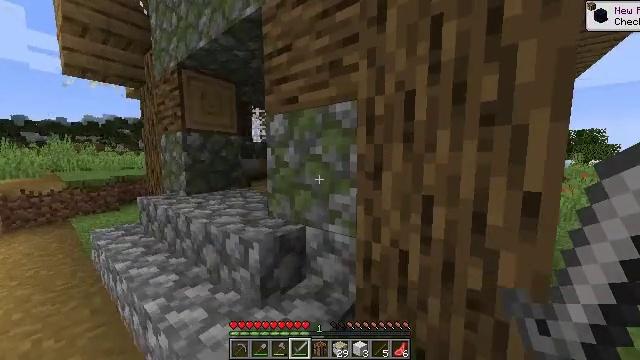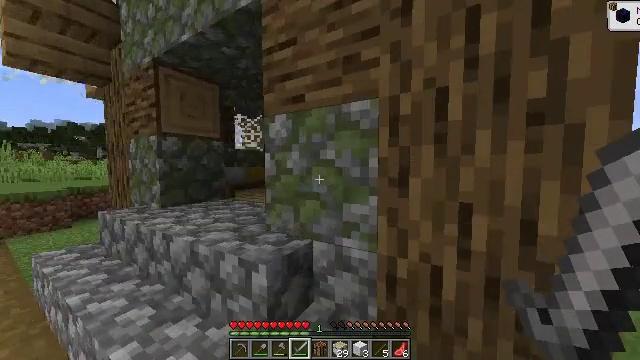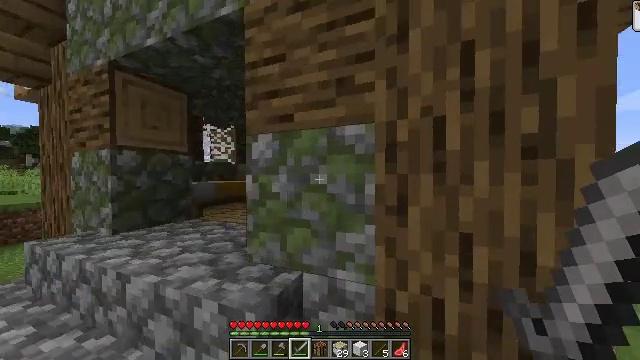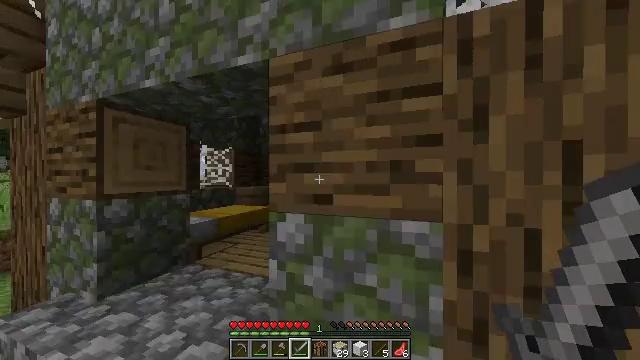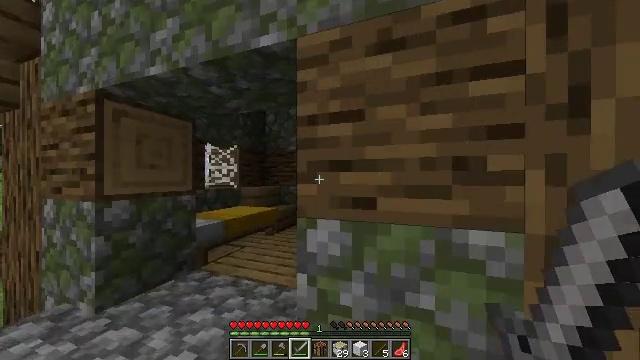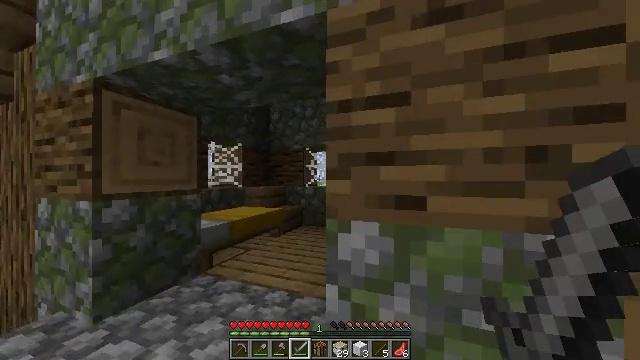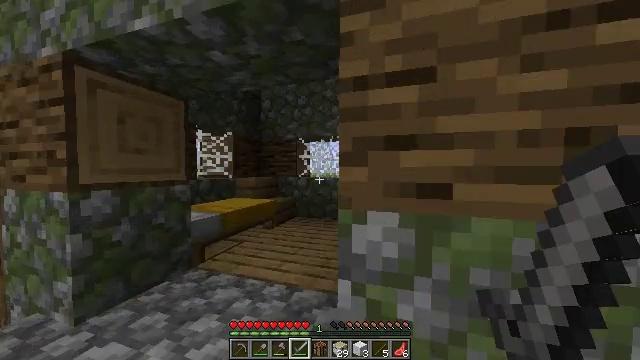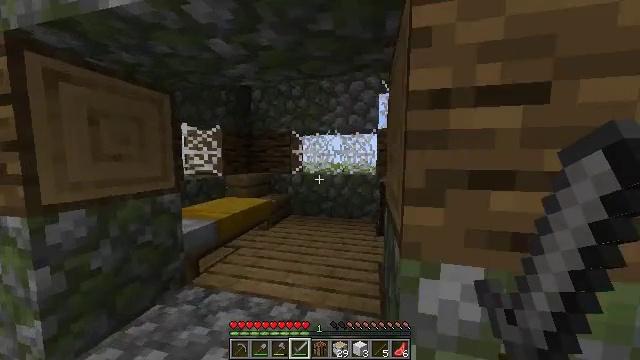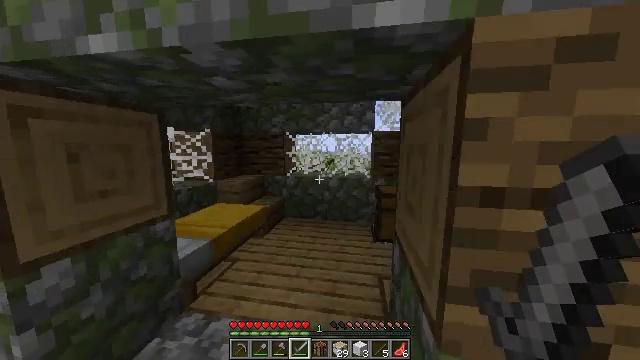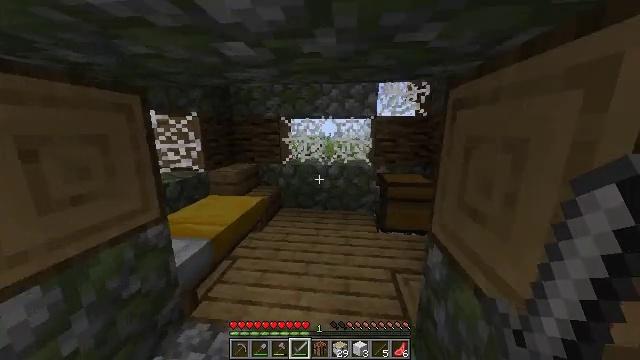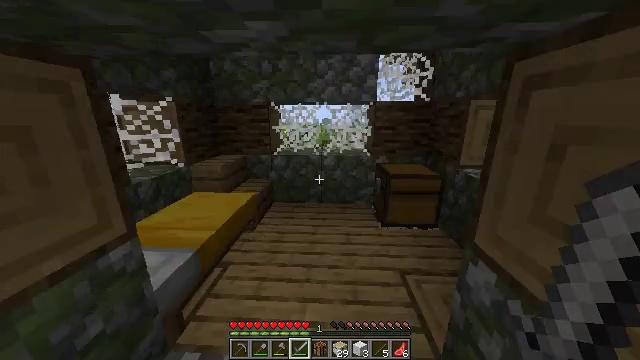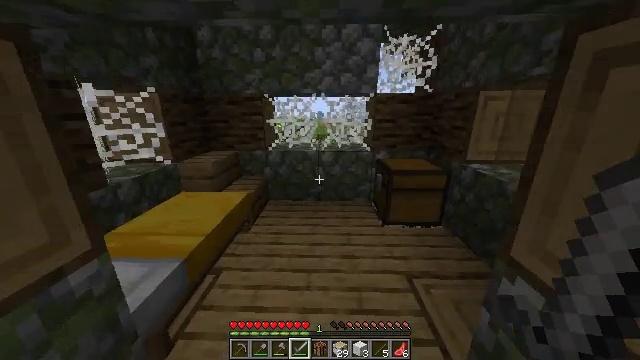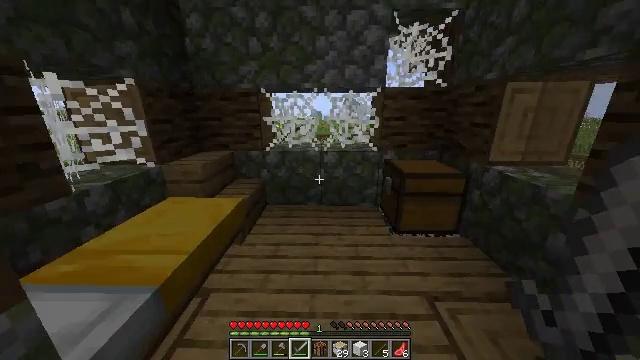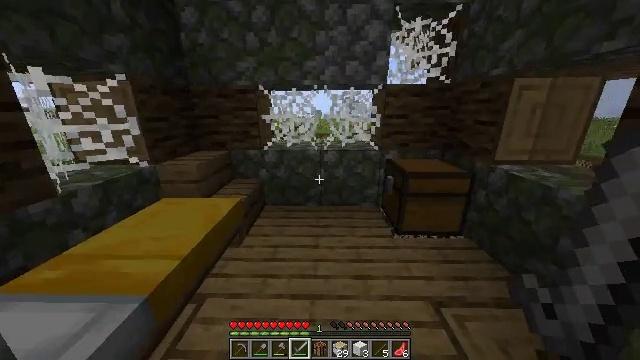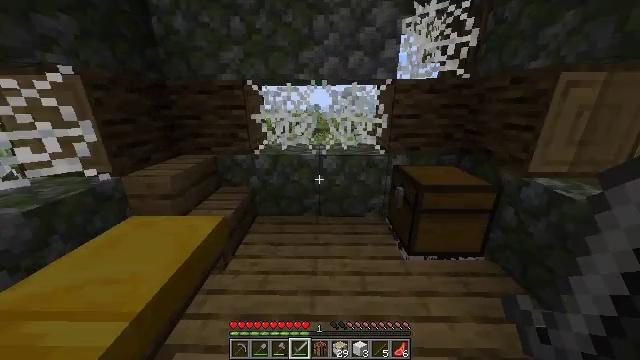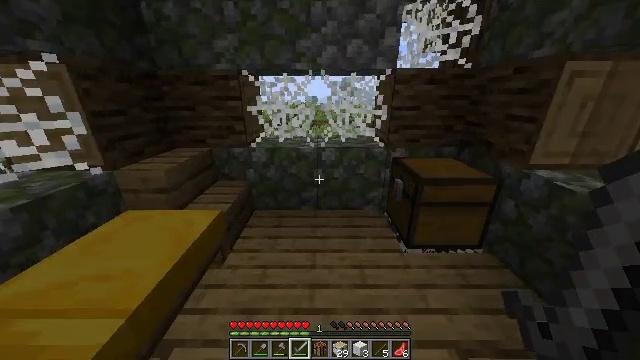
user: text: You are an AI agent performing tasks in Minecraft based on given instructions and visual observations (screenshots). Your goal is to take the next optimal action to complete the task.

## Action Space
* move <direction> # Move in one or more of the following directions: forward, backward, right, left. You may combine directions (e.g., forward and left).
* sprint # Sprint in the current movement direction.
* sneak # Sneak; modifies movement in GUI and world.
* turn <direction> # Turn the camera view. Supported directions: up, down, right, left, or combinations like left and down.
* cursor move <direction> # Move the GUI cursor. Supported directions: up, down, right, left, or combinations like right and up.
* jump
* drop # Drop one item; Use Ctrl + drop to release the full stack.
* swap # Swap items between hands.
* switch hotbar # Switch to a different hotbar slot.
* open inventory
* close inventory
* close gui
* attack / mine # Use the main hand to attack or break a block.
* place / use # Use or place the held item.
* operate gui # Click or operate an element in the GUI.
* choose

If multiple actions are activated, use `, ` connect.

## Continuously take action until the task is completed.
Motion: motion action
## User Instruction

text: Remove the yellow bed.
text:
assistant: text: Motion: move forward and move left, turn right and up
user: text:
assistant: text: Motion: move forward and move left, turn right and up
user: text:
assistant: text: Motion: move forward and move left, turn right
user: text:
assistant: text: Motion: move forward and move left
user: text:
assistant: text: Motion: move forward and move left
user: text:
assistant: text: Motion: move forward and move left, turn right and down
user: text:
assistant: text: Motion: move forward and move left, turn right and down
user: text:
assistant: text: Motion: move forward and move left, turn right and down
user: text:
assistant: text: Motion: move forward, turn right and down
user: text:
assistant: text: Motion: move forward, turn right and down
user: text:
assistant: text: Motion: move forward, turn right and down
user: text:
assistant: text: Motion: move forward
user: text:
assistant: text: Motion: move forward
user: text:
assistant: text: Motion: move forward, turn down
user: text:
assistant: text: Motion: turn down
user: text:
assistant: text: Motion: turn right and down
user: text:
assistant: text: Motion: turn right and down
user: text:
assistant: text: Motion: turn right
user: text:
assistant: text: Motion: move forward, turn right
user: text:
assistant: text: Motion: move forward
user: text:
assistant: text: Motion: move forward, turn right and down
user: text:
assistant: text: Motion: move forward, turn right and down, use / place
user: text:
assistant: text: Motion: turn right and down, use / place
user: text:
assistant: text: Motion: turn right and down, use / place
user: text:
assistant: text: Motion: turn right, use / place
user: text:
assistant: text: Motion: turn right
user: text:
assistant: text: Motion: open gui
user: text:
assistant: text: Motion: no_op
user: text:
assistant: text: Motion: no_op
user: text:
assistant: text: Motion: no_op